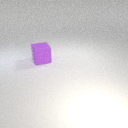
large purple rubber cube